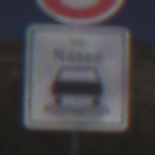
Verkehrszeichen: BeiNaesse
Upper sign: Geschwindigkeit90
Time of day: Midday
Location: Outdoor (Nature)
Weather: Clear
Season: NotSpecified
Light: Natural